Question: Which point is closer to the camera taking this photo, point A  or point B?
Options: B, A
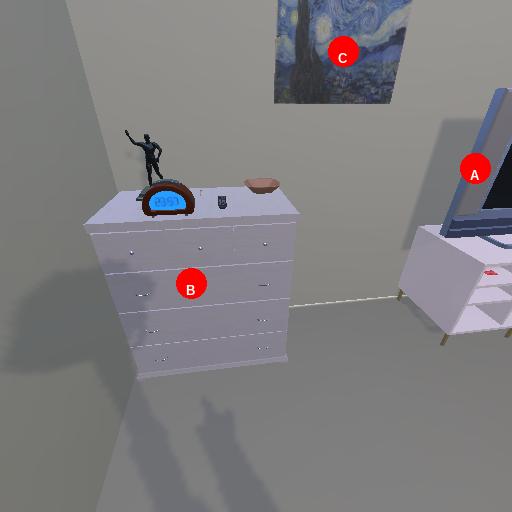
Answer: B